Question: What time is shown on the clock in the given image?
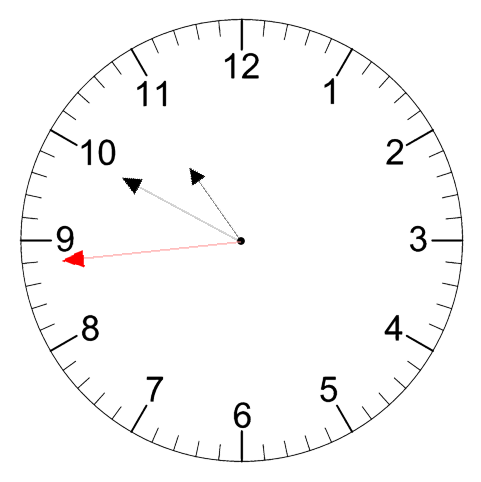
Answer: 10:49:44